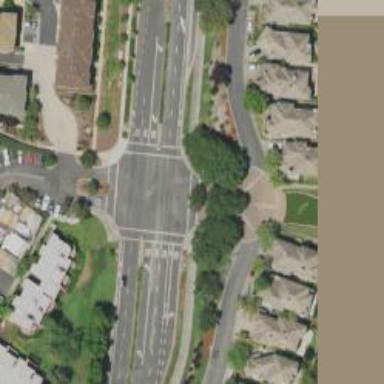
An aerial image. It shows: Marked footway crossing with asphalt surface and lines marking the crossing. There is island in the crossing.